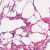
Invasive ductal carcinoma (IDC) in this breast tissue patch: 0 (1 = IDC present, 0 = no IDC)